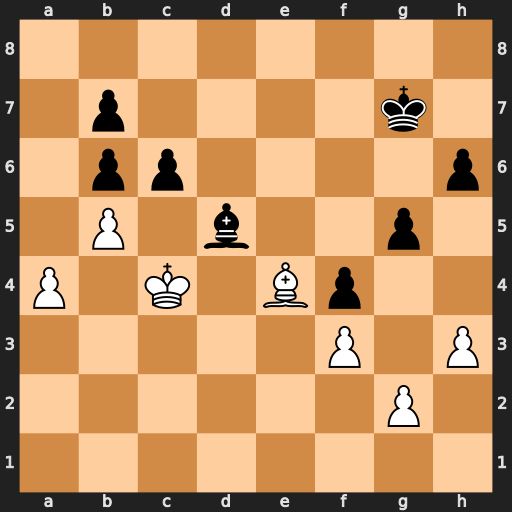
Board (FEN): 8/1p4k1/1pp4p/1P1b2p1/P1K1Bp2/5P1P/6P1/8
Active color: w
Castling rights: -
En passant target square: -
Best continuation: Bxd5 cxd5+ Kxd5